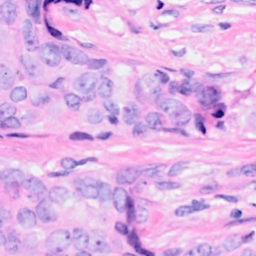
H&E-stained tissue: Breast